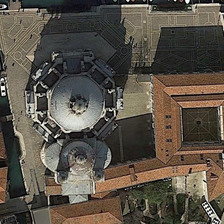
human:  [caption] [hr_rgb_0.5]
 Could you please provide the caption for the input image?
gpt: there is a river near the church .

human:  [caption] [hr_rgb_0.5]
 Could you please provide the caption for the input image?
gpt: many ships are on the wide river .

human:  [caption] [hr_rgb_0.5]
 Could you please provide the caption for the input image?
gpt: there is a river near the church .

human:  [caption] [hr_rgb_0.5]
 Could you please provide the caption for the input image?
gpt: many ships are on the wide river .

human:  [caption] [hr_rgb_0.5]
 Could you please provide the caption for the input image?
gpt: there is a river near the church .